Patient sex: M
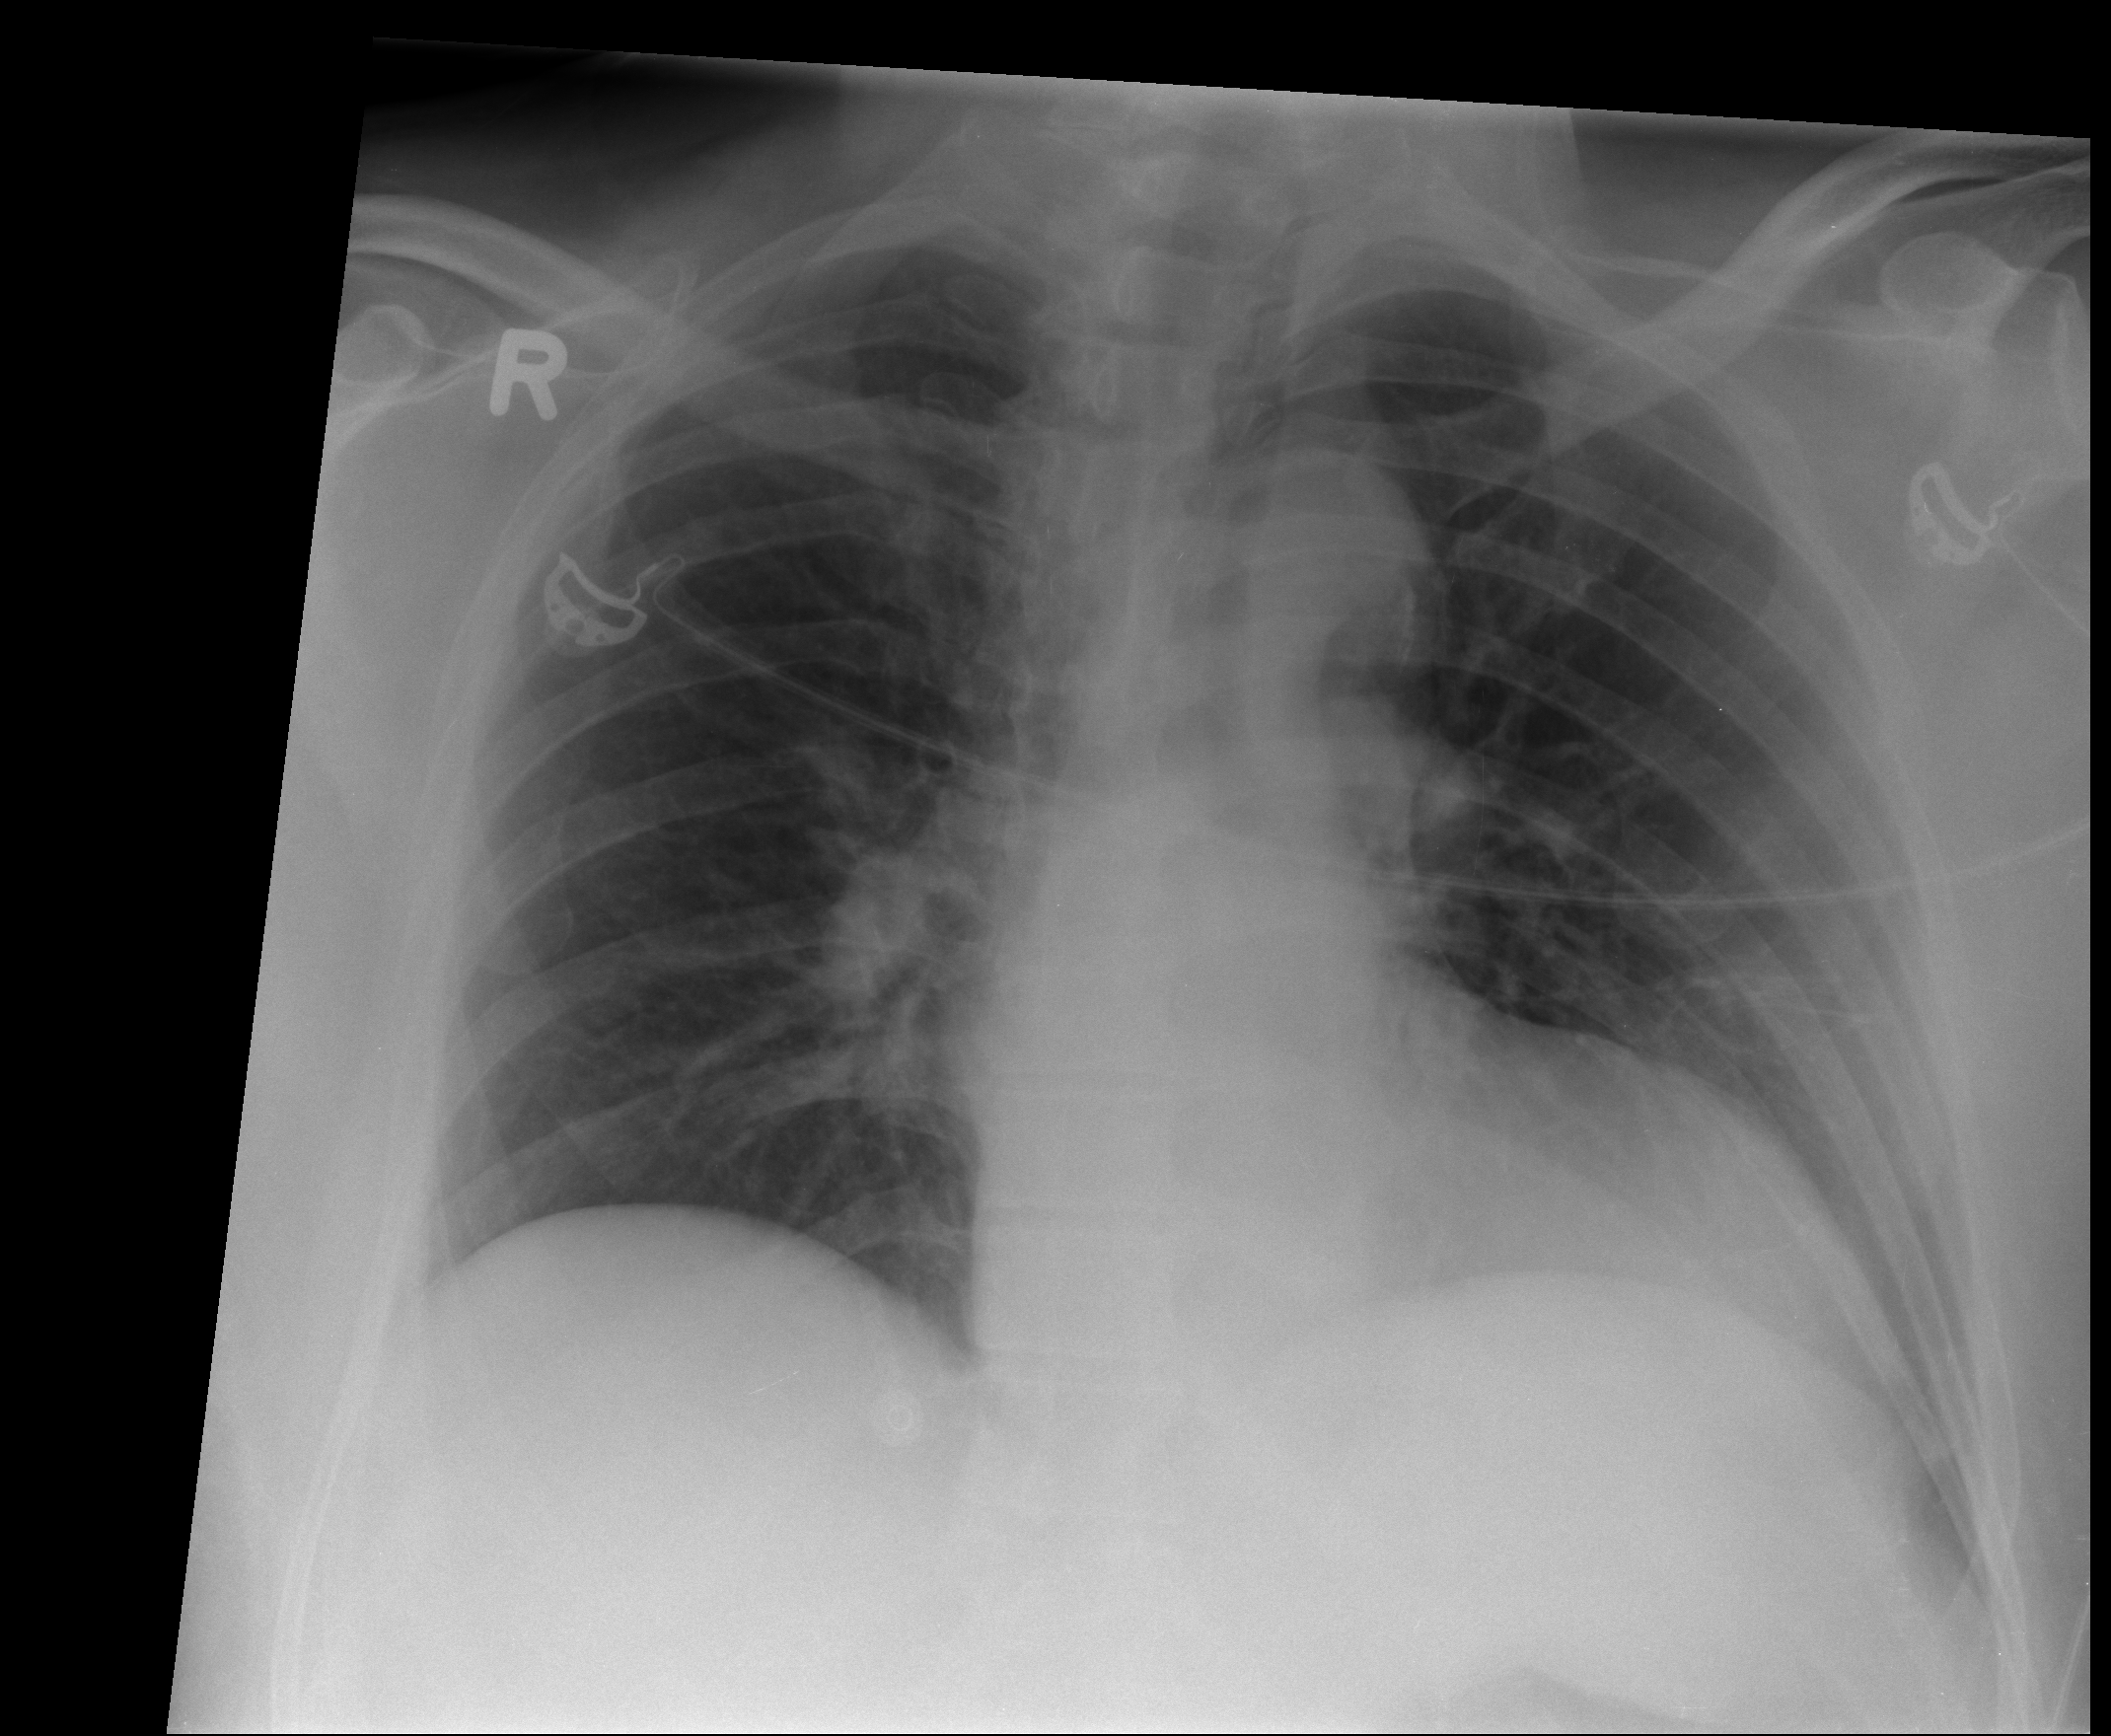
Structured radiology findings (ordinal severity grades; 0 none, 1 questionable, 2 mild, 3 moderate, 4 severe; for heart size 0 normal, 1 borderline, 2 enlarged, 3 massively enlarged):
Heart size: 2
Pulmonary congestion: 1
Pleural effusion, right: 0
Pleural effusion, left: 0
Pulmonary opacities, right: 0
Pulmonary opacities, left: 0
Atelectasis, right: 0
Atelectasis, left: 0